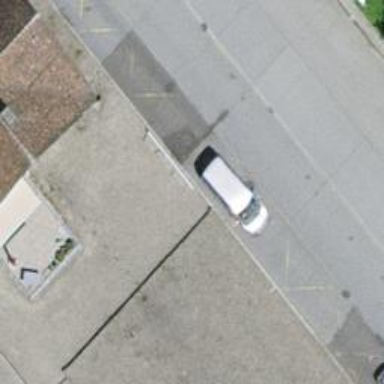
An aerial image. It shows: Bus stop with shelter. It is platform for public transport.